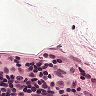
Metastatic tissue present: no